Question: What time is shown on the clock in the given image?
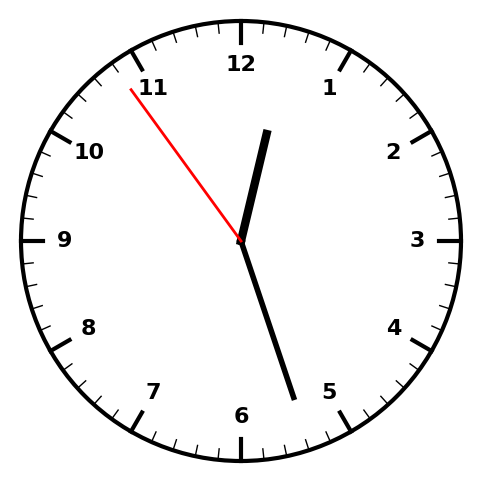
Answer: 12:26:54